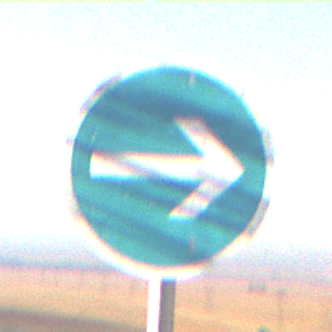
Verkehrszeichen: VorgeschriebeneFahrtrichtungHierRechts
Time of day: MorningAfternoon
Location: Outdoor (Nature)
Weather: Clear
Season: NotSpecified
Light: Natural